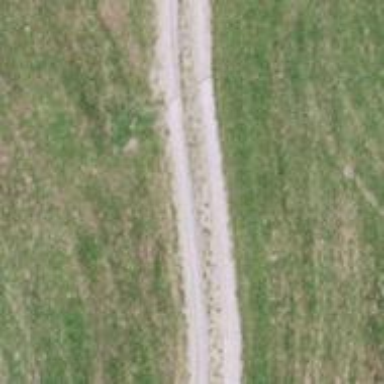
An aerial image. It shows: Track with grade 3 pebblestone surface.